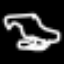
Label: frog